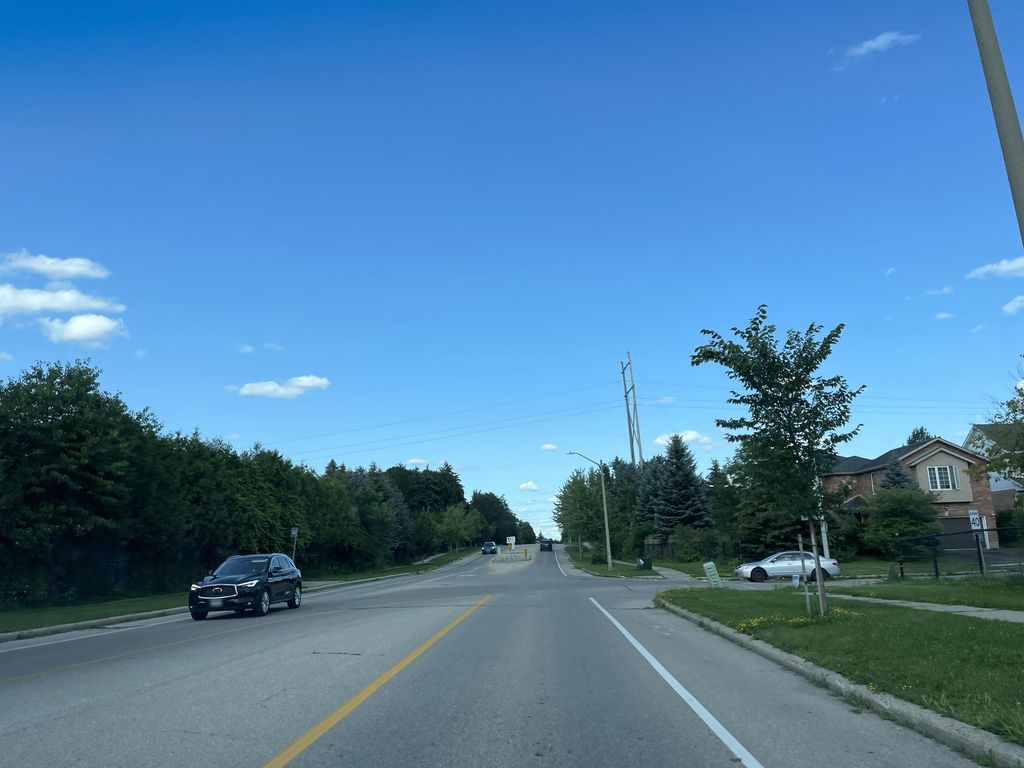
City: kitchener-waterloo